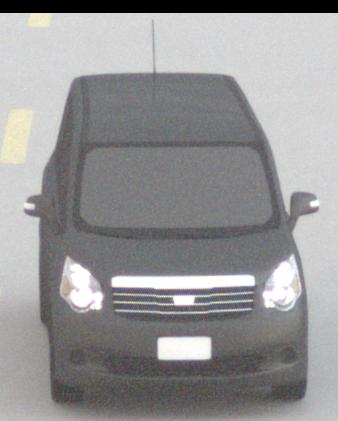
Make: Toyota
Model: Noah
Detailed model: Voxy R70G
Model produced from: 2007
Model produced until: 2013
Doors: 5
Color: gray
Road condition: dry road
Daytime: night
Contrast: low contrast